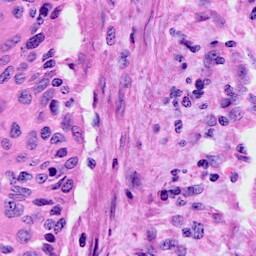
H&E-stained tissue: Cervix